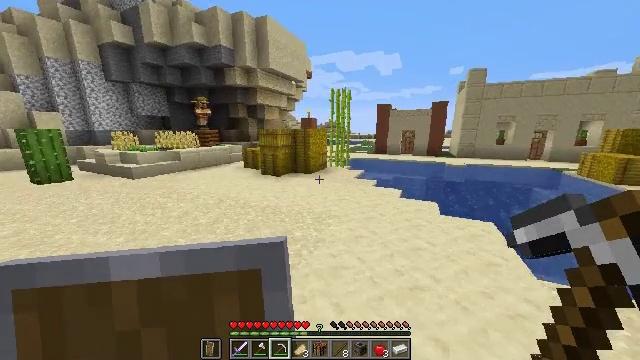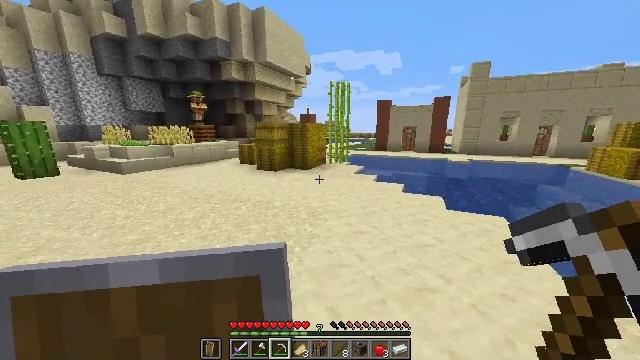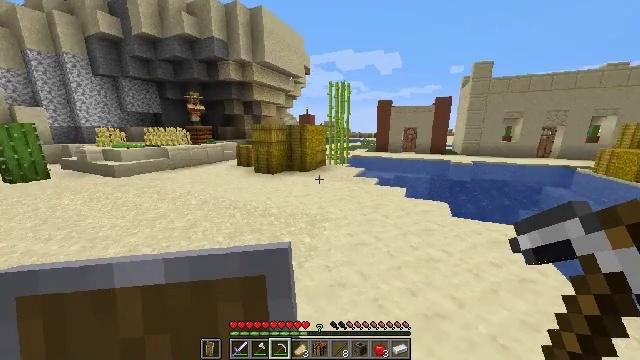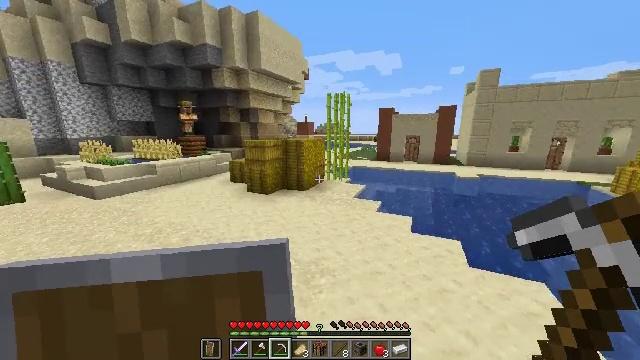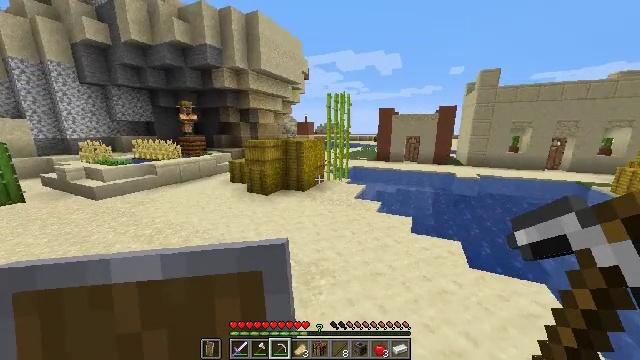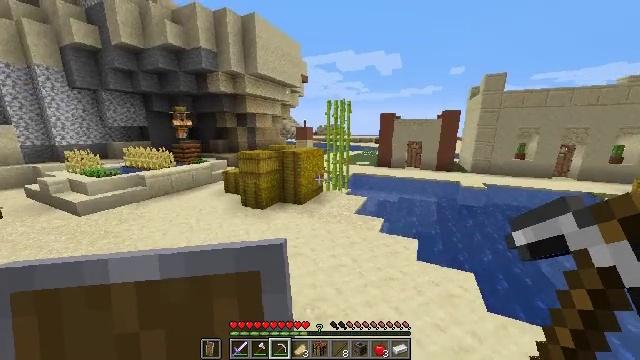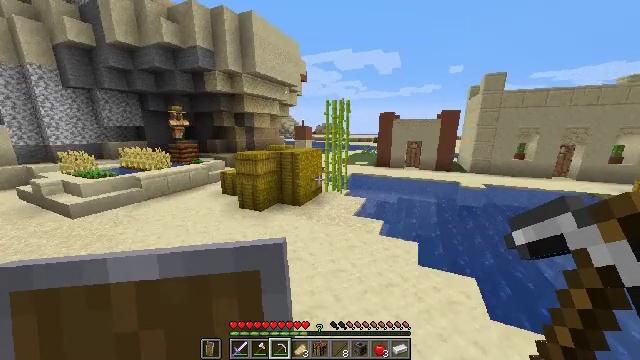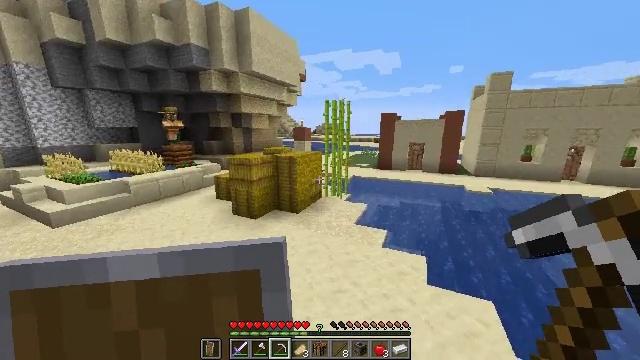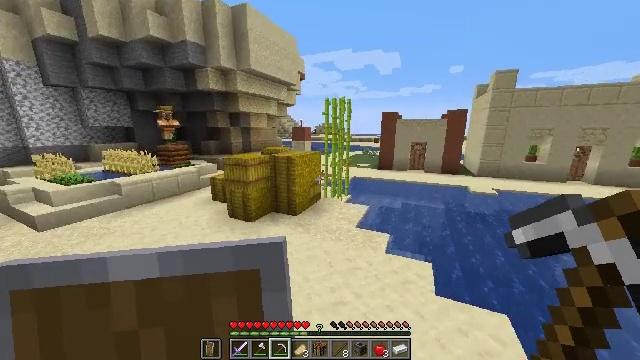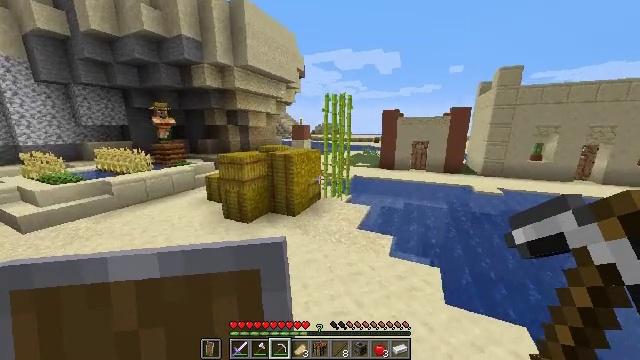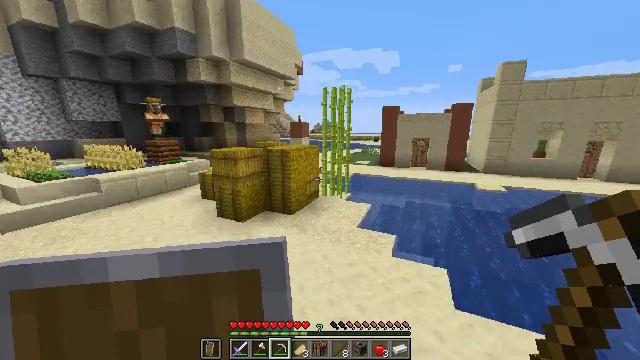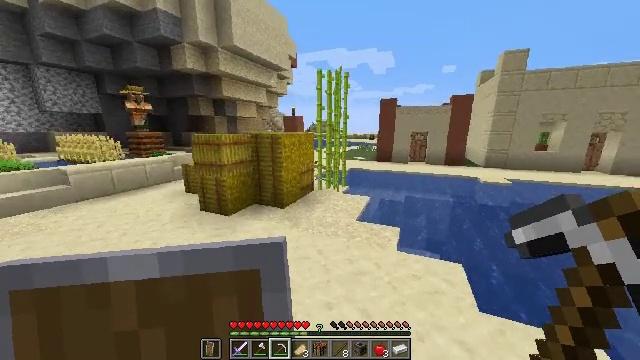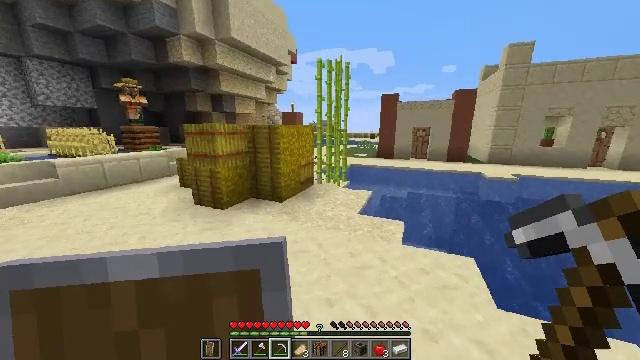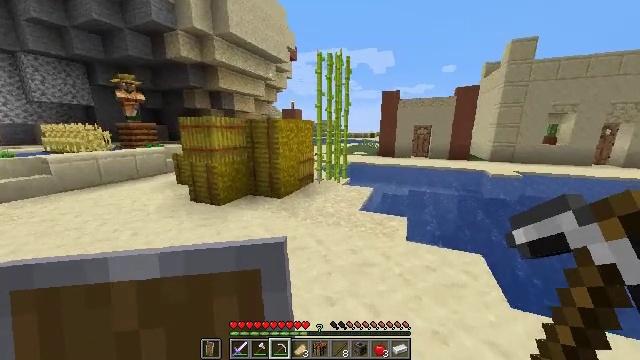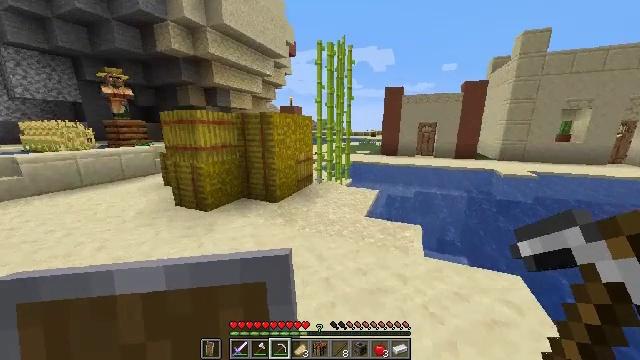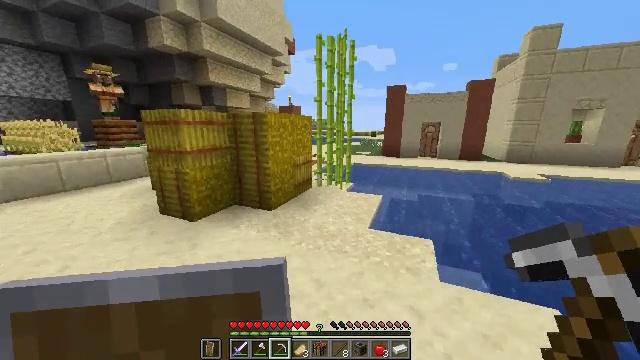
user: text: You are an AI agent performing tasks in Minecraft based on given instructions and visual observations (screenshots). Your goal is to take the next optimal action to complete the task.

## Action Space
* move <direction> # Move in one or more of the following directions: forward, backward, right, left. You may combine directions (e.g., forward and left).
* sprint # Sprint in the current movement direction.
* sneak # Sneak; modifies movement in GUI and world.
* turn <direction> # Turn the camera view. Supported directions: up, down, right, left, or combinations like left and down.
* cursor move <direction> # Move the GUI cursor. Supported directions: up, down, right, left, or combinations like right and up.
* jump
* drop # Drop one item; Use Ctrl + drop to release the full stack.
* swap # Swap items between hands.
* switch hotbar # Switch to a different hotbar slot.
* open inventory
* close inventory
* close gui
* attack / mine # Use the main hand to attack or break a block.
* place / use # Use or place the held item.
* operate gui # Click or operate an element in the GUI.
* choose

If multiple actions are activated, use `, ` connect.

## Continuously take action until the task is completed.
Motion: motion action
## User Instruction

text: Mine the sugar cane near rivers.
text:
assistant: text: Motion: move forward, sprint, jump
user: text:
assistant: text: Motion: move forward, sprint, jump
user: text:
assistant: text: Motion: move forward, sprint, jump
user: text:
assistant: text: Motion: move forward, sprint, jump
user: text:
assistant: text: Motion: move forward, sprint, jump
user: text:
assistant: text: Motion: move forward, sprint, jump
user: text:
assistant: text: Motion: move forward, sprint, jump
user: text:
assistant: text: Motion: move forward, sprint, jump
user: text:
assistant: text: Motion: move forward, sprint
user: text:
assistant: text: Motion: move forward, sprint
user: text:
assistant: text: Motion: move forward, sprint, turn right
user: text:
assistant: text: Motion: move forward, sprint
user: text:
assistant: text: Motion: move forward, sprint
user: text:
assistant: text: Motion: move forward, sprint
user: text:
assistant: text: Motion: move forward, sprint
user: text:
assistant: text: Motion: move forward, sprint
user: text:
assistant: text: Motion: move forward, sprint, turn right and up
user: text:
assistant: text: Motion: move forward, sprint, turn right
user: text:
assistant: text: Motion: move forward, sprint, turn right
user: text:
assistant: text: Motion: move forward, sprint, turn right and down
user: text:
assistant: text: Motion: move forward, sprint, attack / mine
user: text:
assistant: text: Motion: move forward, sprint, attack / mine
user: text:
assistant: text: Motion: move forward, sprint, attack / mine
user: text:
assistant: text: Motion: move forward, sprint
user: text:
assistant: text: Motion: move forward, sprint
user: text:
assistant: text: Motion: sprint